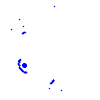
Particle: electron